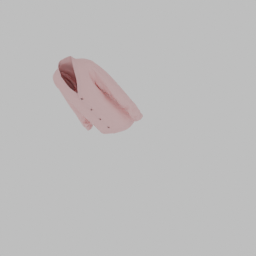
Label: people